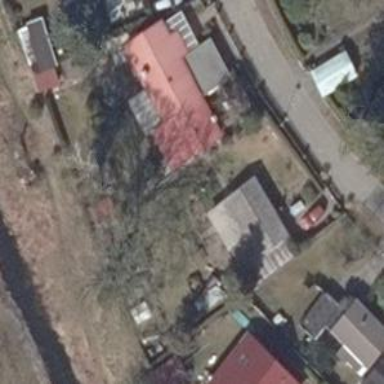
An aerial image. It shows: Bungalow.